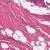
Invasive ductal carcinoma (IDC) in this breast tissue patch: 0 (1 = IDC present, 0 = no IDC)